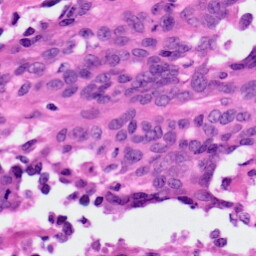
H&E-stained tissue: Ovarian